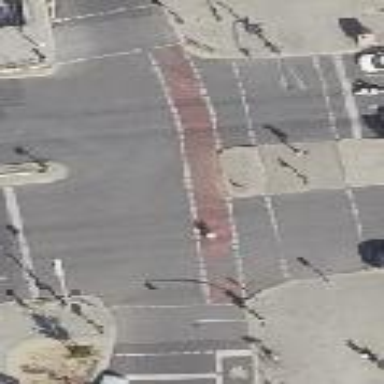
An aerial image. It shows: Junction.